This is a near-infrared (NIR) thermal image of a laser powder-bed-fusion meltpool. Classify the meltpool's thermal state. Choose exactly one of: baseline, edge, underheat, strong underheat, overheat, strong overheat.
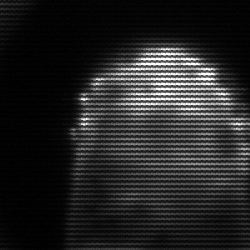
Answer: strong underheat